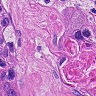
Metastatic tissue present: yes